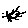
Label: sun